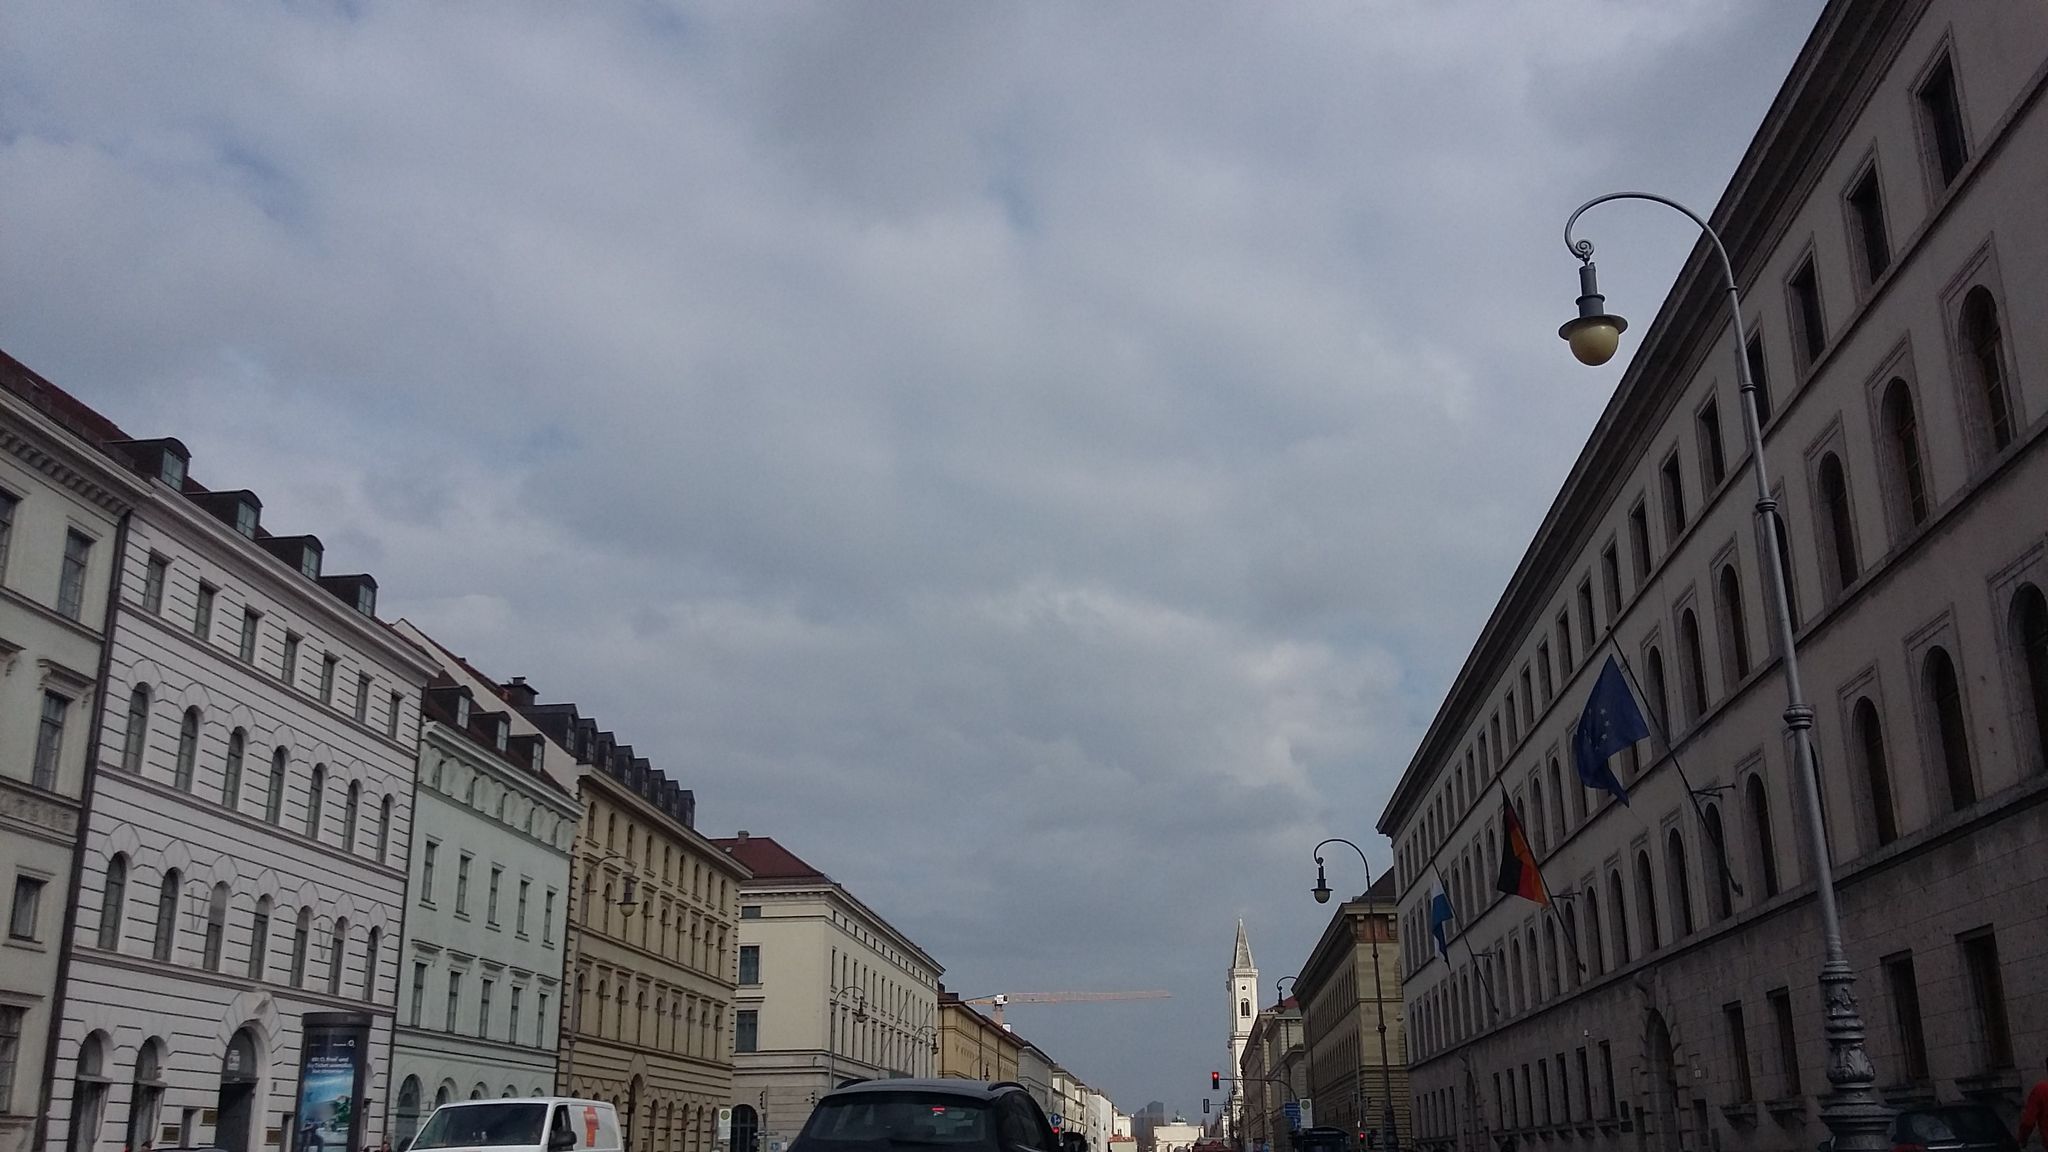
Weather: snowy
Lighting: day
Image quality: good
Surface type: walking surface
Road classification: path
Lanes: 4
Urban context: urban centre
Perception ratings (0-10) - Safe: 5.08, Lively: 4.32, Beautiful: 4.04, Boring: 3.69, Depressing: 6.15, Wealthy: 8.8